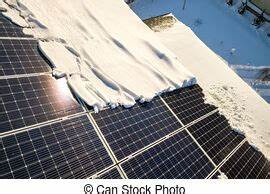
Label: Snow-Covered